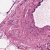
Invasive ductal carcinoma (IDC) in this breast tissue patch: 0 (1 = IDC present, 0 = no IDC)